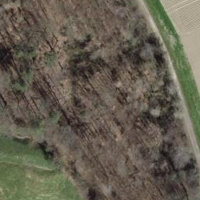
EUNIS habitat code: 44
Species observed at this site:
Linaria vulgaris